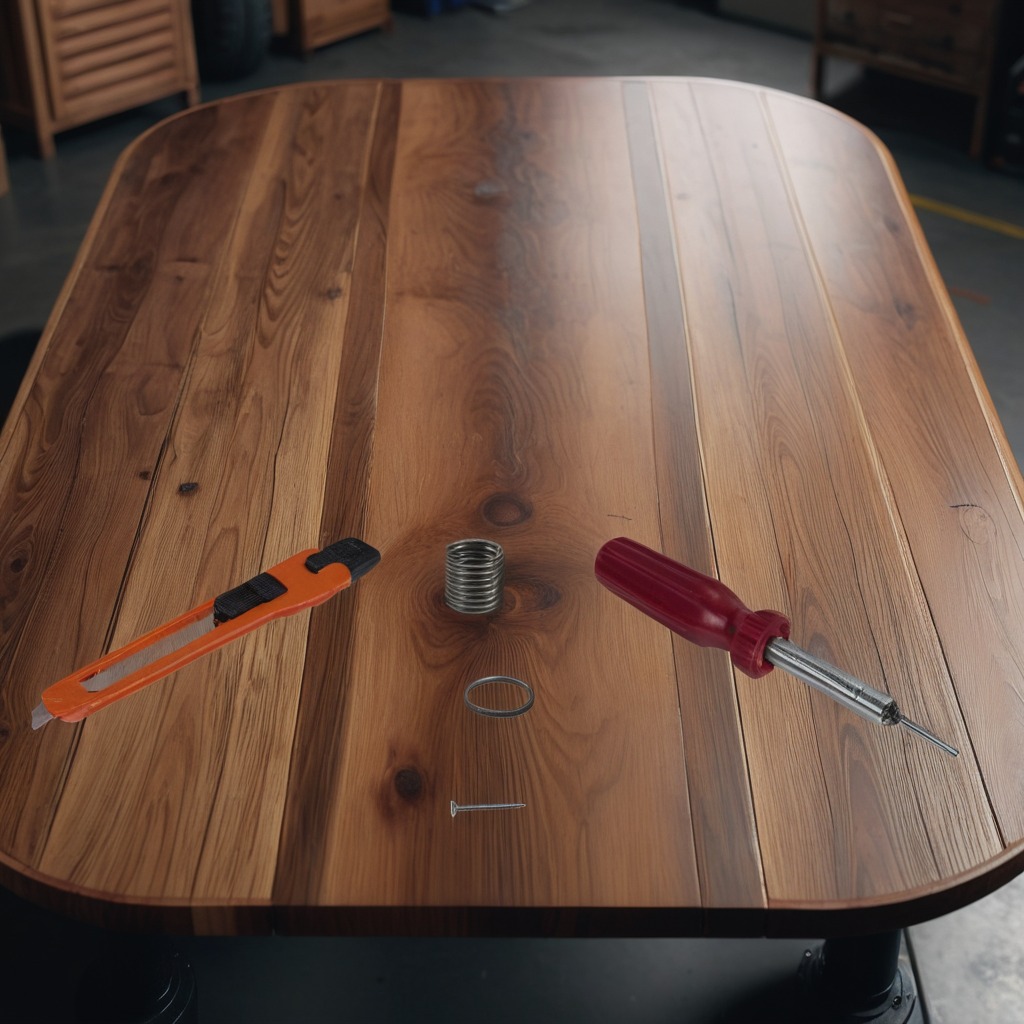
A rubber o-ring, a utility knife, a metal machine screw, a coiled metal spring, and a screwdriver are lying on the wooden table.